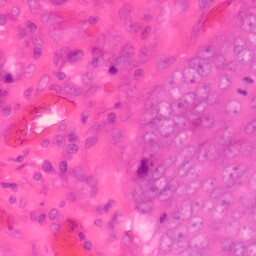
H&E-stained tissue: Colon